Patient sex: M
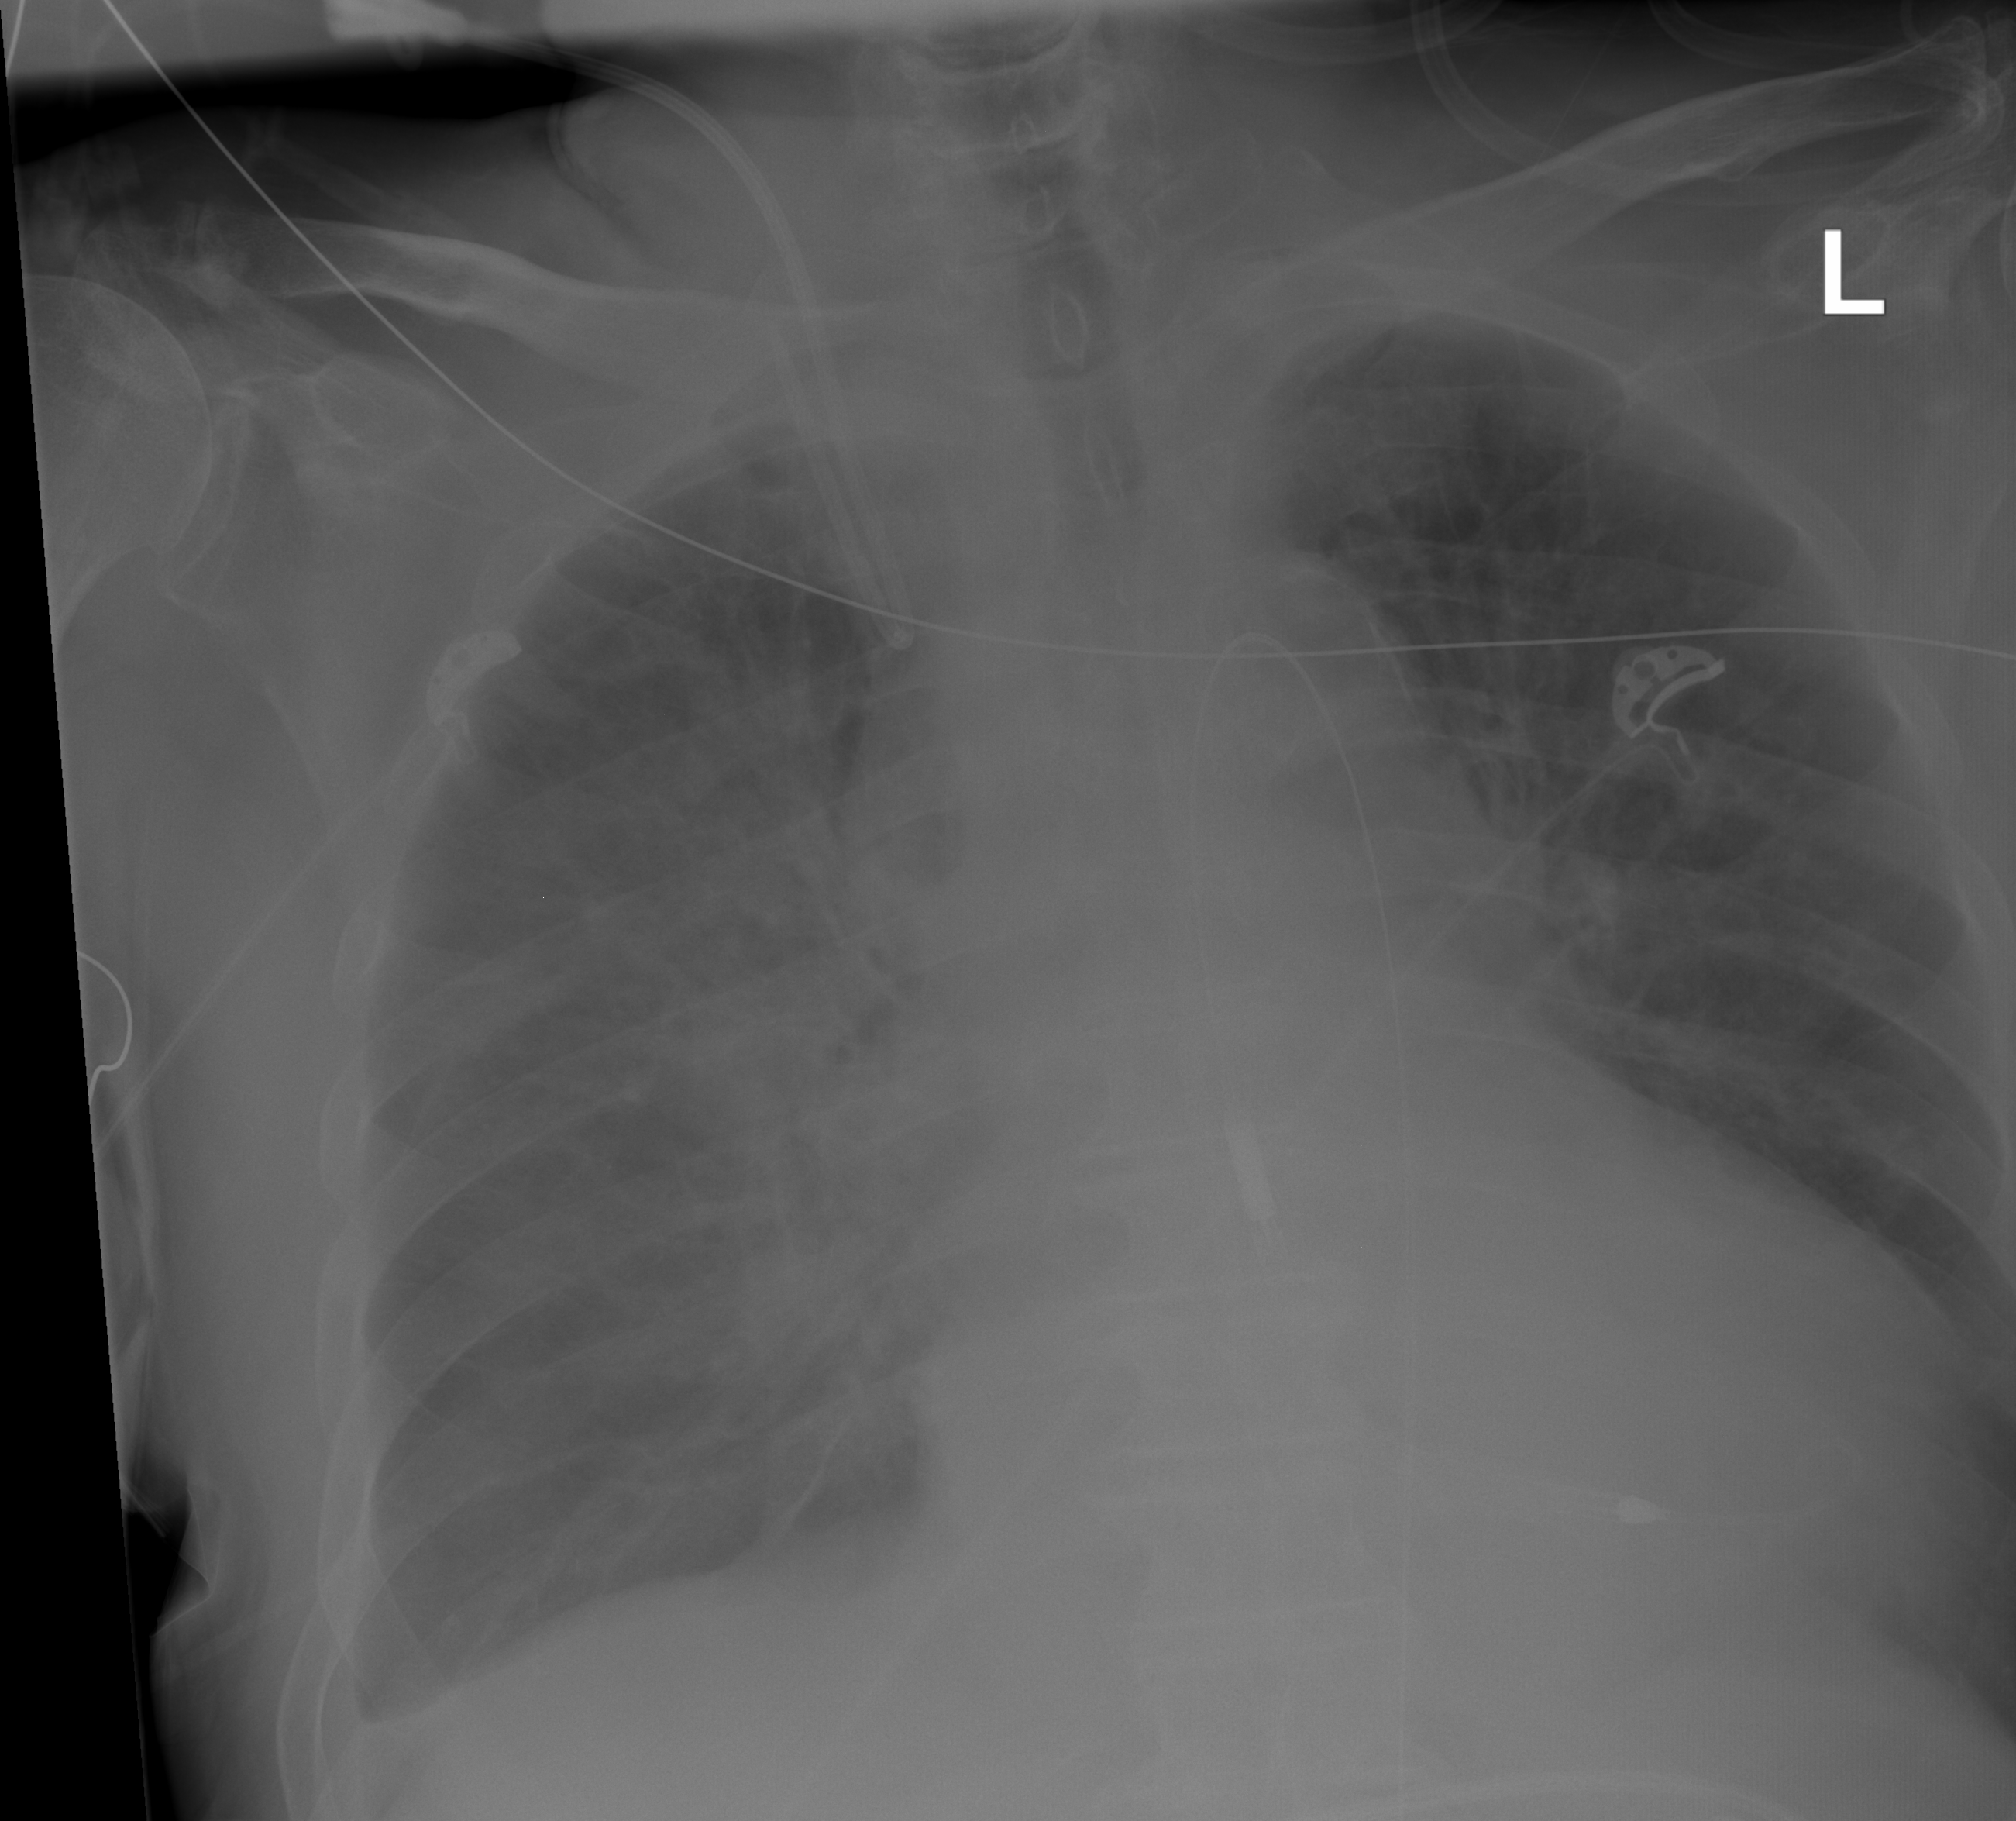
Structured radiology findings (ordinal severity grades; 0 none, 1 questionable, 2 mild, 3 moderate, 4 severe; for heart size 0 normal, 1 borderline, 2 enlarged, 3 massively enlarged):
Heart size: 2
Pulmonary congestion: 2
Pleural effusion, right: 0
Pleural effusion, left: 0
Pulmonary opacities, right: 0
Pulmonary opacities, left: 0
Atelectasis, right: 2
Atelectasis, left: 0